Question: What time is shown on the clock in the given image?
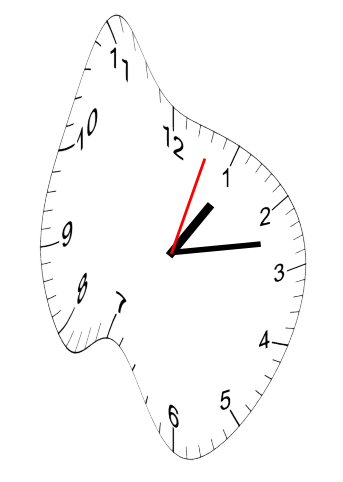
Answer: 01:13:03